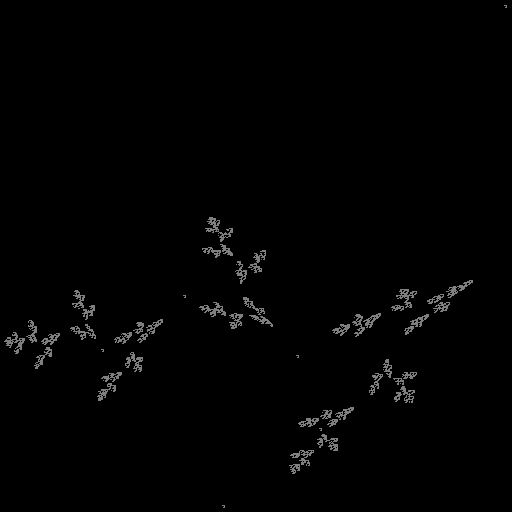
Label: bud